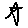
Label: star